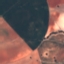
Land use / land cover: AnnualCrop